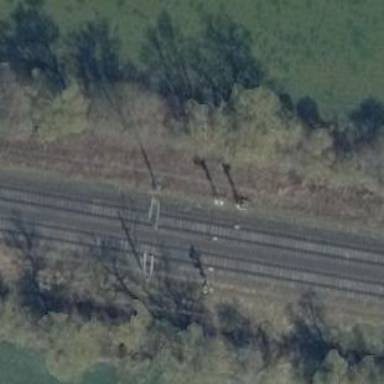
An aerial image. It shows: Railway signal.